Question: On my screen i have Details modal picker which gives all accounts(Contracter) name from tb_account.
I want to add search in the Contracter dialog, I have already made a sorted and filtered query, and binded to "Contracter's Details modal picker" but can't figure how to add search in Contracter Dialog.
see image:

I am using Lightswitch 2013 Html Client with c# and JS.
Thanks
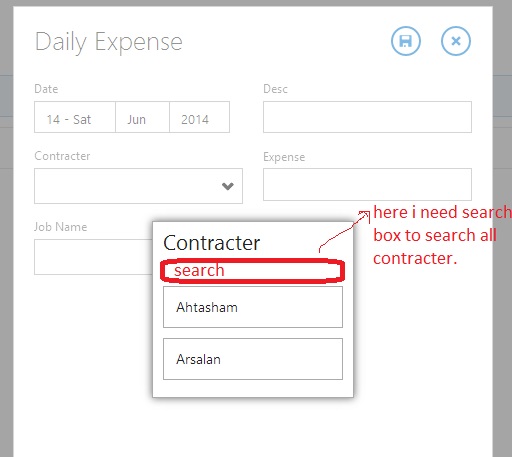
Answer: I have updated visual studio 2013 to march update and it now provides autocomplete and searchable picker so my problem is solved.
<URL>
hope it'll help someone